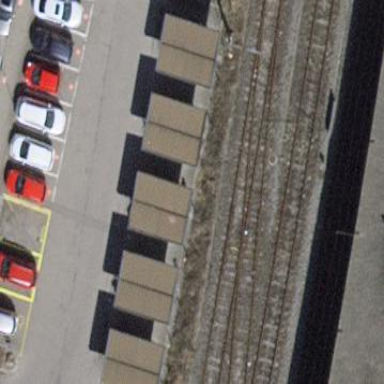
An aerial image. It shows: Bicycle parking area with wall loops.